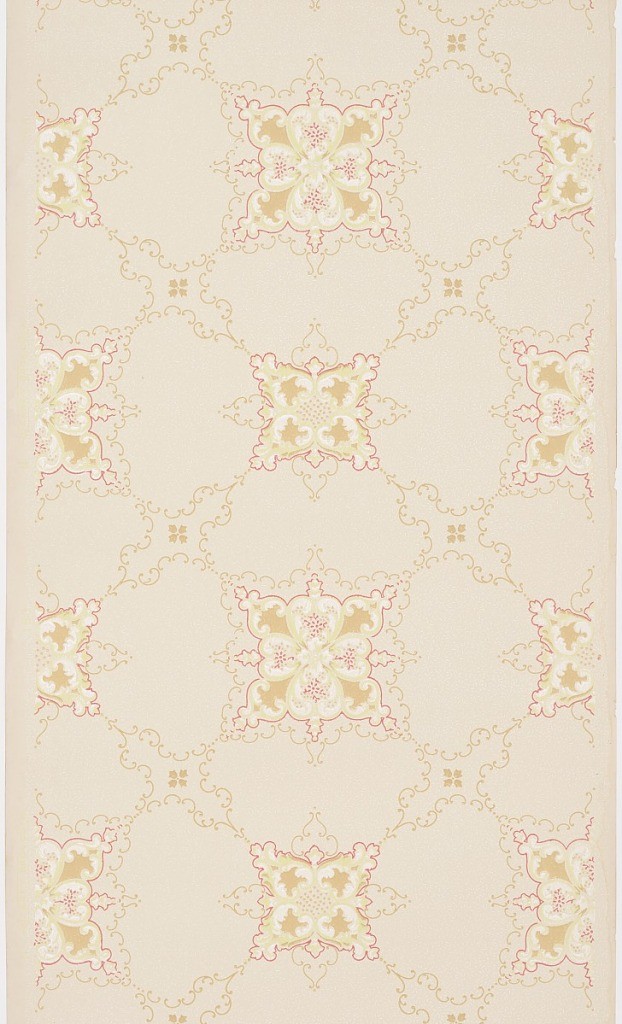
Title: Ceiling paper
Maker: Carey Bros. W.P. Mfg. Co., Philadelphia, Pennsylvania, founded 1882
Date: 1905–1915
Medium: Machine-printed paper, liquid mica
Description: On gray-green ground, scrolled treillage in green with multi-lobed motifs in green and white outlined in dark pink.